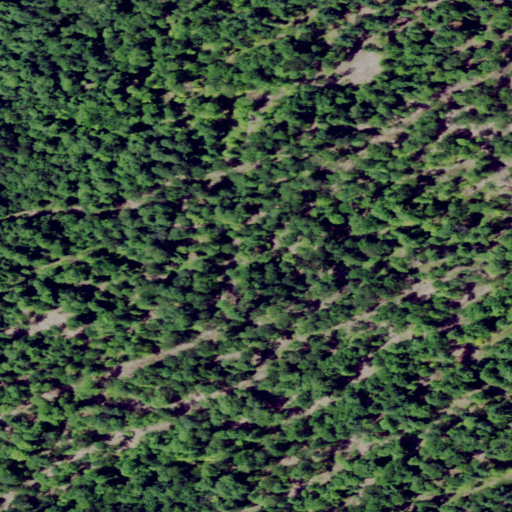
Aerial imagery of mountain in New York named Ney Hill containing deciduous forest, mixed forest, and evergreen forest